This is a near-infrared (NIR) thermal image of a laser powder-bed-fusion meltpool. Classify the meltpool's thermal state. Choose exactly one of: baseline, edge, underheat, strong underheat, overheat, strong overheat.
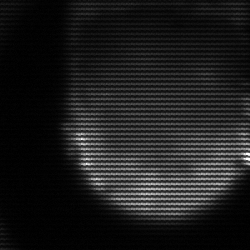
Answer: edge